Field crop: maize
Growth stage: 1
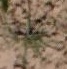
Species: salsola